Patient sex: M
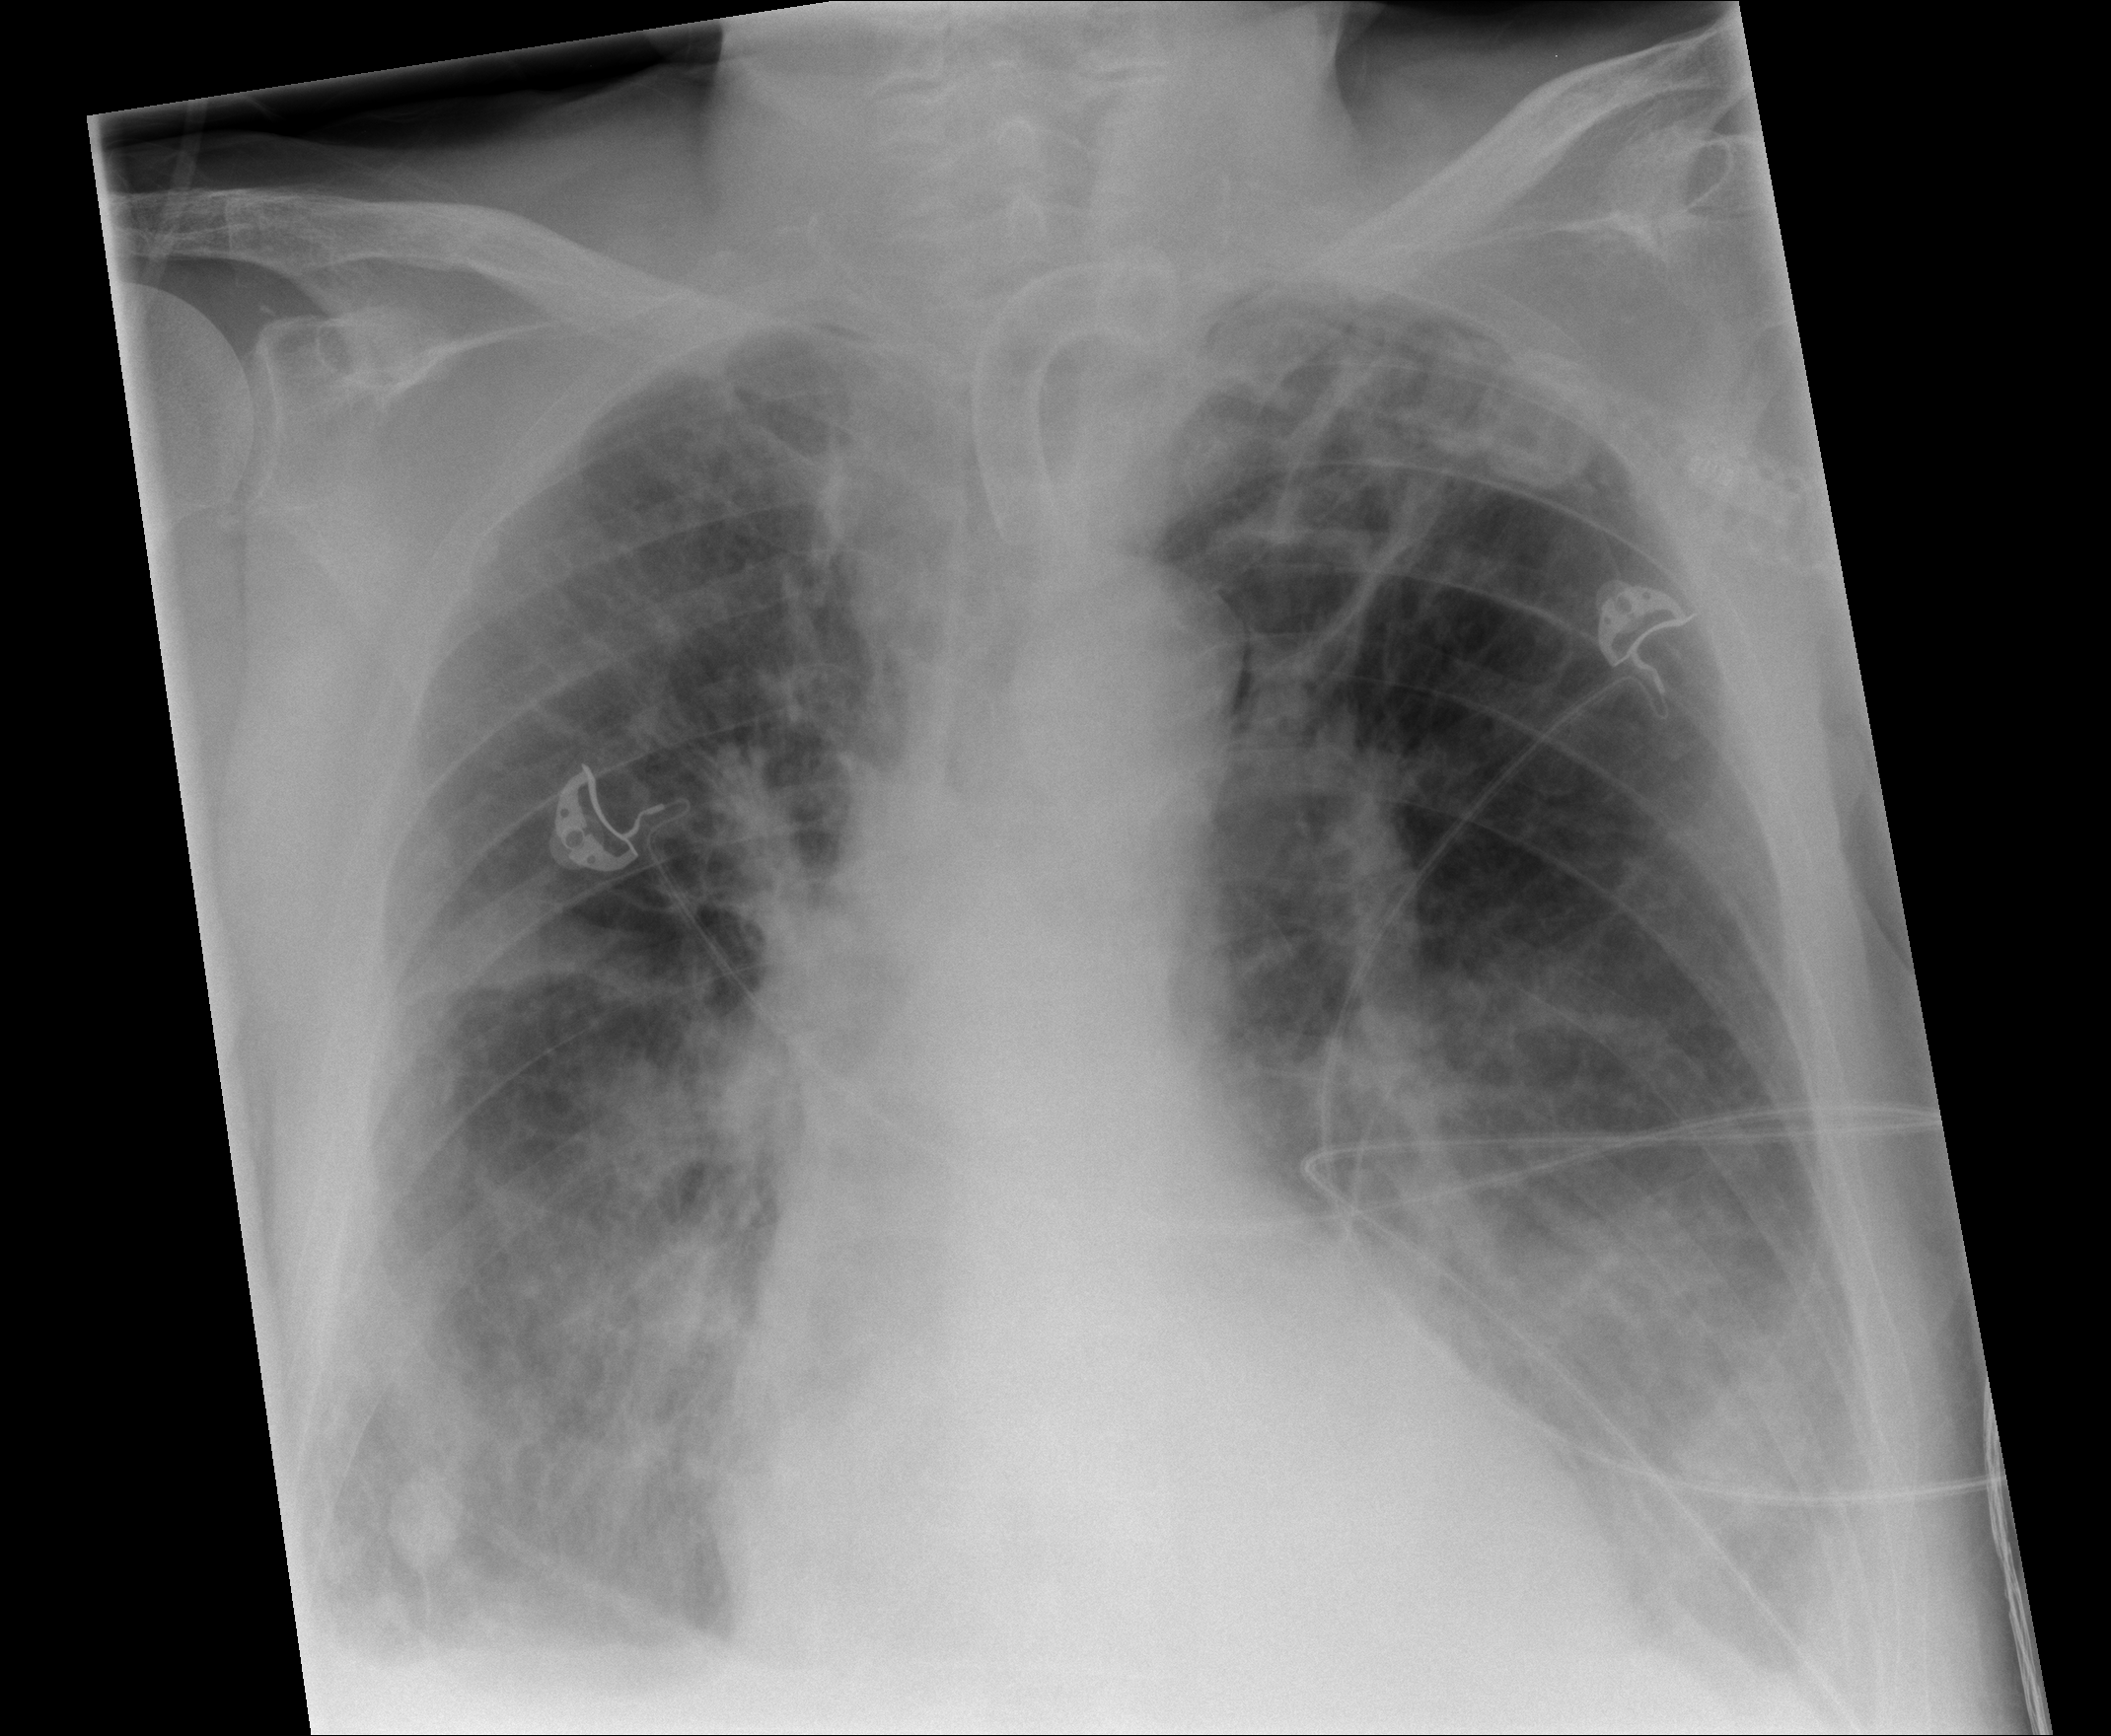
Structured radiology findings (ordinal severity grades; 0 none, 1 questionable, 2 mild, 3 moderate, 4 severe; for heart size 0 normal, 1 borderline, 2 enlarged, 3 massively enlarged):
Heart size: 0
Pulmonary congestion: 0
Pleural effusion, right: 2
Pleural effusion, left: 2
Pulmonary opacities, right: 1
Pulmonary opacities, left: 0
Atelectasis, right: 2
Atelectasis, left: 2